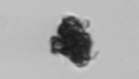
Label: Delphineis